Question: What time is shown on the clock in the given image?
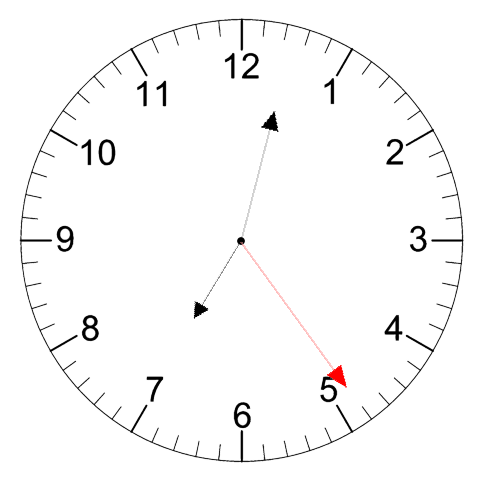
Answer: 07:02:24